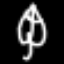
Label: leaf